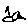
Label: bird